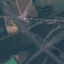
Label: Highway